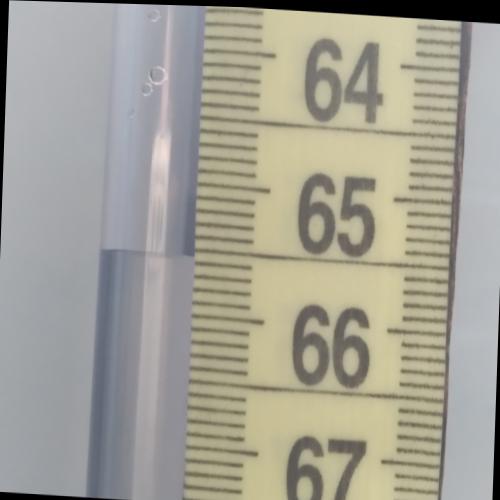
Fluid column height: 65.5 cm